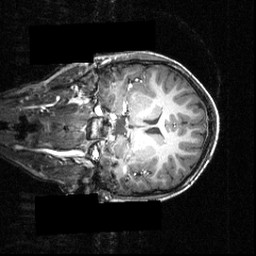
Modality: T1w
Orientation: coronal
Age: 12
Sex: female
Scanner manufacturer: siemens
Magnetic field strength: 3.951 T
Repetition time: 1.5 s
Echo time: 0.00335 s